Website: apple
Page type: billing-address
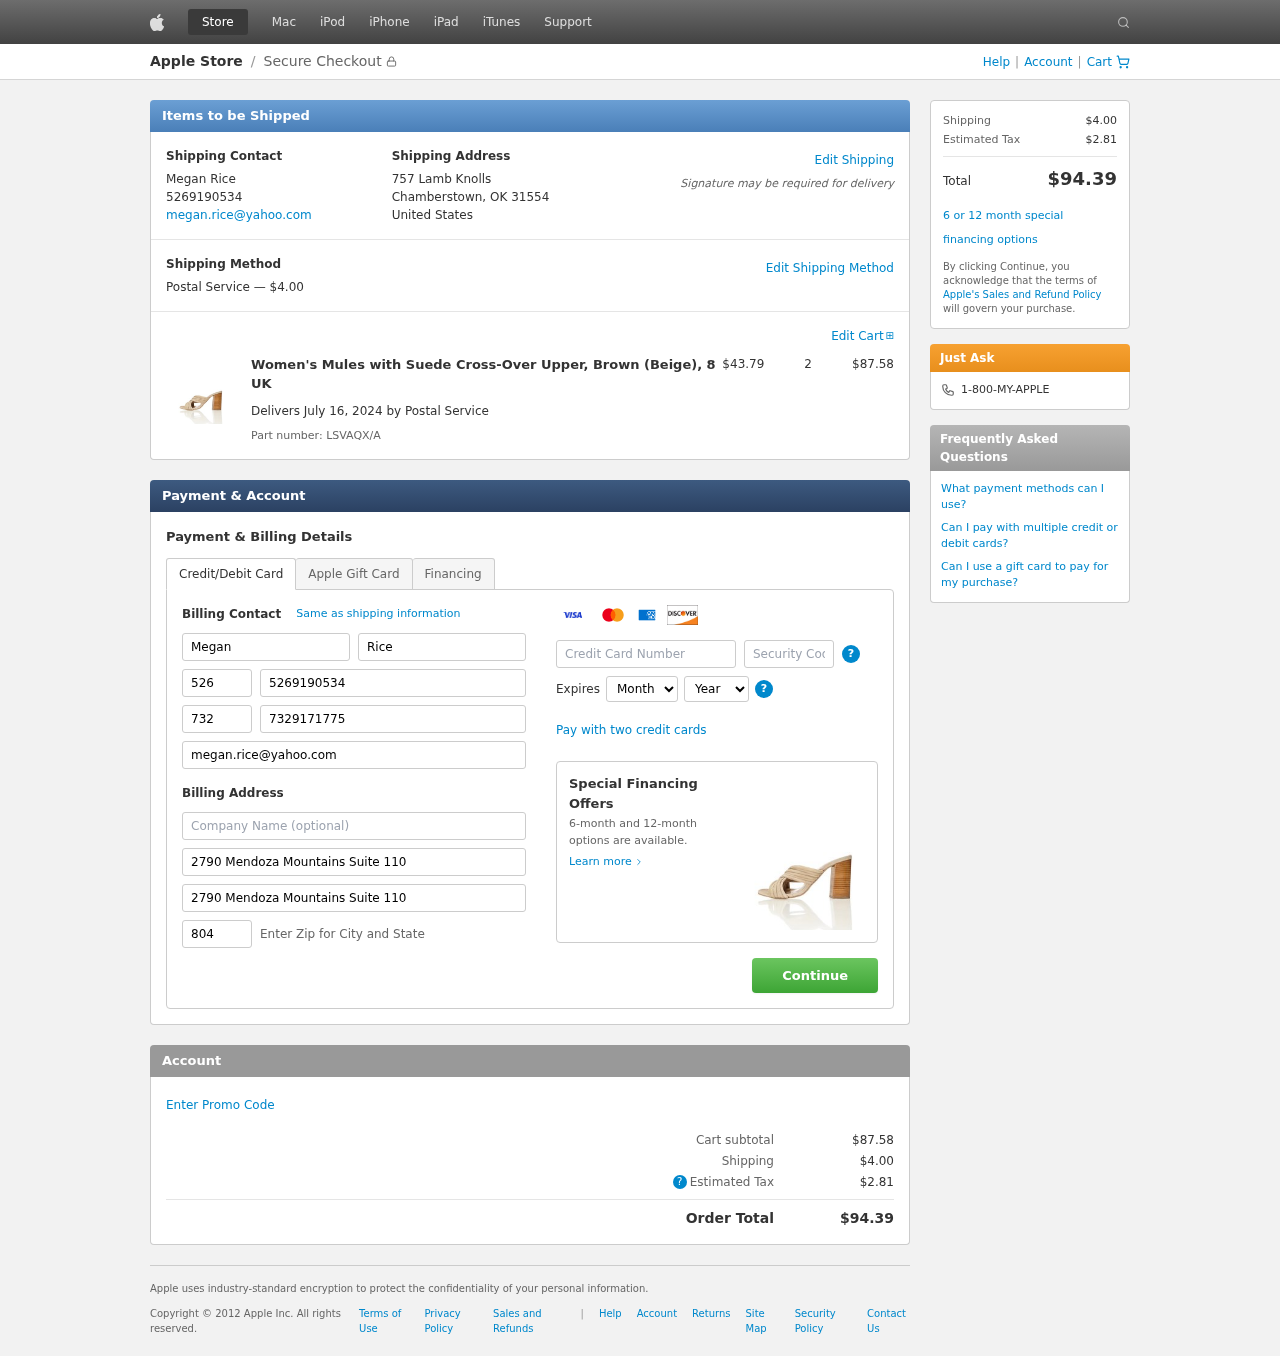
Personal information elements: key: PII_CARD_CVV
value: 653
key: PII_CARD_EXPIRY_MONTH
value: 03
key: PII_CARD_EXPIRY_YEAR
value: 26
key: PII_CARD_NUMBER
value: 4938 6551 3964 3944
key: PII_CITY_STATE_ZIP
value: Chamberstown, OK 31554
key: PII_COUNTRY
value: United States
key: PII_EMAIL
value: megan.rice@yahoo.com
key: PII_FIRSTNAME
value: Megan
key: PII_FULLNAME
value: Megan Rice
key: PII_LASTNAME
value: Rice
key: PII_PHONE
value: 5269190534
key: PII_PHONE_ALT
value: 7329171775
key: PII_PHONE_ALT_AREA
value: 732
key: PII_PHONE_AREA
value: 526
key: PII_POSTCODE2
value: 80471
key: PII_STREET
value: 757 Lamb Knolls
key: PII_STREET2
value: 2790 Mendoza Mountains Suite 110
Product elements: key: PRODUCT1_NAME
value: Women's Mules with Suede Cross-Over Upper, Brown (Beige), 8 UK
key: PRODUCT1_PRICE
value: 43.79
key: PRODUCT1_QUANTITY
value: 2
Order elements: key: ORDER_SHIPPING_COST
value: $4.00
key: ORDER_SUBTOTAL
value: $87.58
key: ORDER_DELIVERY_DATE
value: July 16, 2024
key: ORDER_PART_NUMBER
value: LSVAQX/A
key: ORDER_TAX
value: $2.81
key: ORDER_TOTAL
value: $94.39